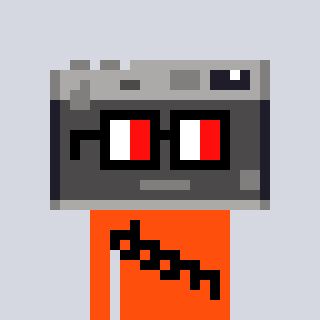
a pixel art character with square glasses with black frames and red eyes, a camera-shaped head and a orange-colored body on a cool background